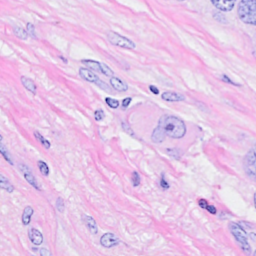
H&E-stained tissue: Breast